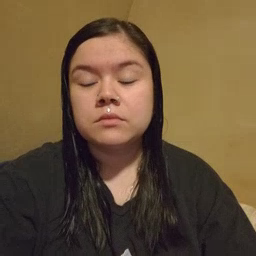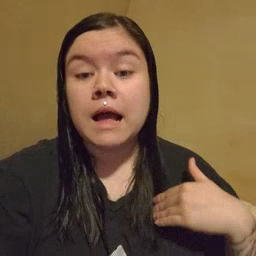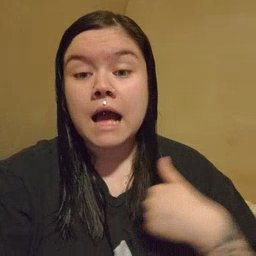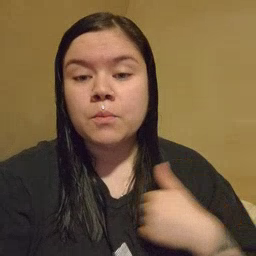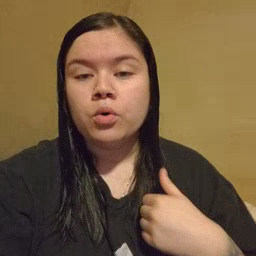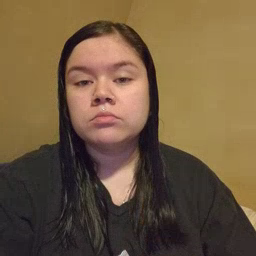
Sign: animal